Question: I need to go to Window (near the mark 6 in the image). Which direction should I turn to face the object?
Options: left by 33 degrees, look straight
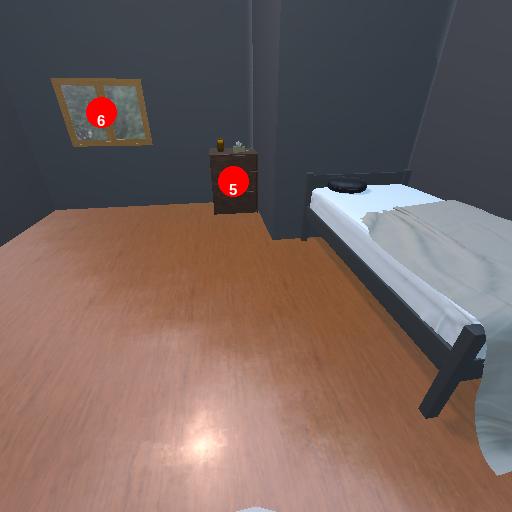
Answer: left by 33 degrees